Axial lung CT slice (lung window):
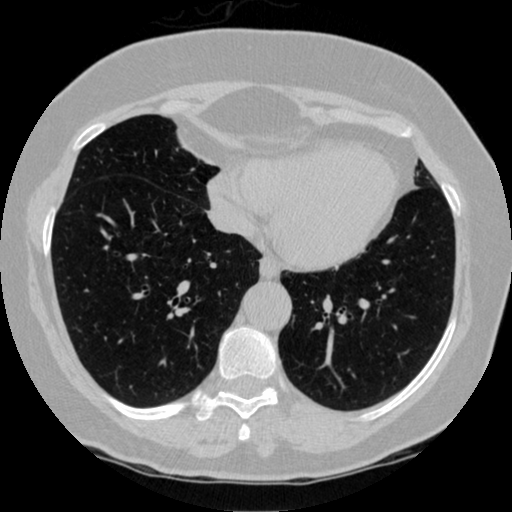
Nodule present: no